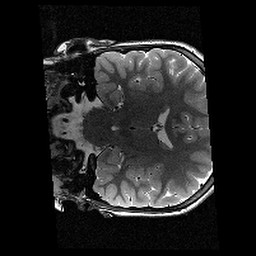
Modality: T2w
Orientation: coronal
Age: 11
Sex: female
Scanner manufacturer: siemens
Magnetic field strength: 3 T
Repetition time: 9.23 s
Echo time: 0.067 s